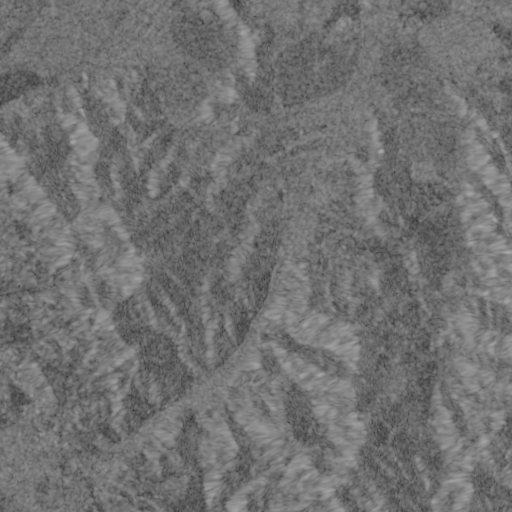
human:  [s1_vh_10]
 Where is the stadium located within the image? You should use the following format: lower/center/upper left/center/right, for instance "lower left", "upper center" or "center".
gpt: The stadium is located in the upper right of the image.
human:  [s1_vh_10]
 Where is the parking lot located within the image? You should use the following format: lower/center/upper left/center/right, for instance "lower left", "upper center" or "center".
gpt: There is no parking lot in the image.

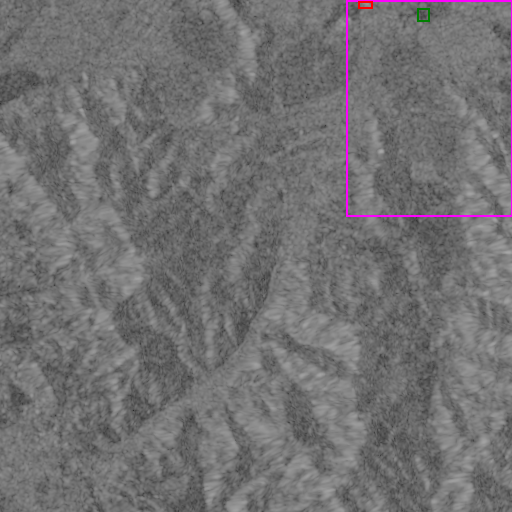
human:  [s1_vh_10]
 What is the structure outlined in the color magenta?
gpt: The structure outlined in magenta is a crop field.
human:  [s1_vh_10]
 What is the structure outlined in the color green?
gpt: The structure outlined in green is a stadium.
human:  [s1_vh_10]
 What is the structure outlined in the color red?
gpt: The structure outlined in red is a building.
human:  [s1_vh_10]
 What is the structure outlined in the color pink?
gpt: There is no pink outline.